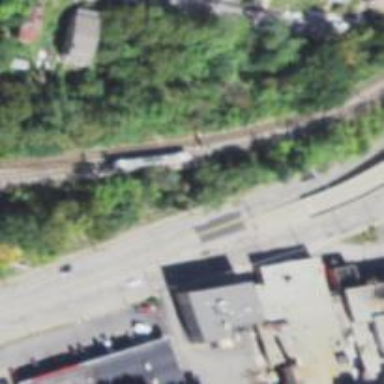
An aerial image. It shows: Crossing for the railway.